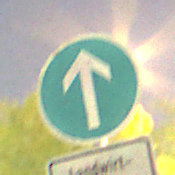
Verkehrszeichen: VorgeschriebeneFahrtrichtungGeradeaus
Zusatzzeichen unten: BesondereFahrzeugeUndTransportgueter6
Umgebung: Outdoor, Urban
Tageszeit: Night
Wetter: PartlyCloudy
Licht: Artificial
Jahreszeit: NotSpecified
Kontrast: HighContrast